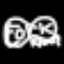
Label: fork